Question: I've a need to compute the area of single elements (dice) of a matrix like this:

The matrix is composed by 'c' columns and 'r' rows and every element/rectangle has the same height and width of any other.
knowing the element (x,y) center, I can know if its vertex are:
- All out of circle area
- All inside the circle area
or
- Partially inside the circle area (ray = 75.000 micron)
My problem is how I can compute the area of dice that are intersectated by the circle and more in deep how I can can compute the area of the portion of dice dice inside the circle.
So, to make an example, to work on, I've a dice with
'''
CenterX , CenterY [ 29870.4 , 67144.9 ]
DieDimensionX, DieDimensionY [ 5430.52 , 4320.54 ]
Coord of upper left corner (A) [ 27155.14 , 69305.17 ]
Coord of upper rightcorner (B) [ 32585.66 , 69305.17 ]
Coord of lower left corner (C) [ 27155.14 , 64984.63 ]
Coord of lower right corner (D) [ 32585.66 , 64984.63 ]
'''
For each coord I've computed the segment lenght from axis origin and 1 corner (on 4) is out of circle:
'''
sqrt( (x^2) + (y^2) )
A: <PHONE>
B: <PHONE> == >75.000
C: <PHONE>
D: <PHONE>
'''
Which is the area of this dice inside the circle?
Or else: which is the percentage of the area of dice inside the reticule compared with a full dice?
I've read something about 'Simpson rule' that could help me but I don't know (a) if this is the correct approach (b) neither how to apply it on my example.
Thanks to anyone that would be able to help me.
Ciao,
Stefano
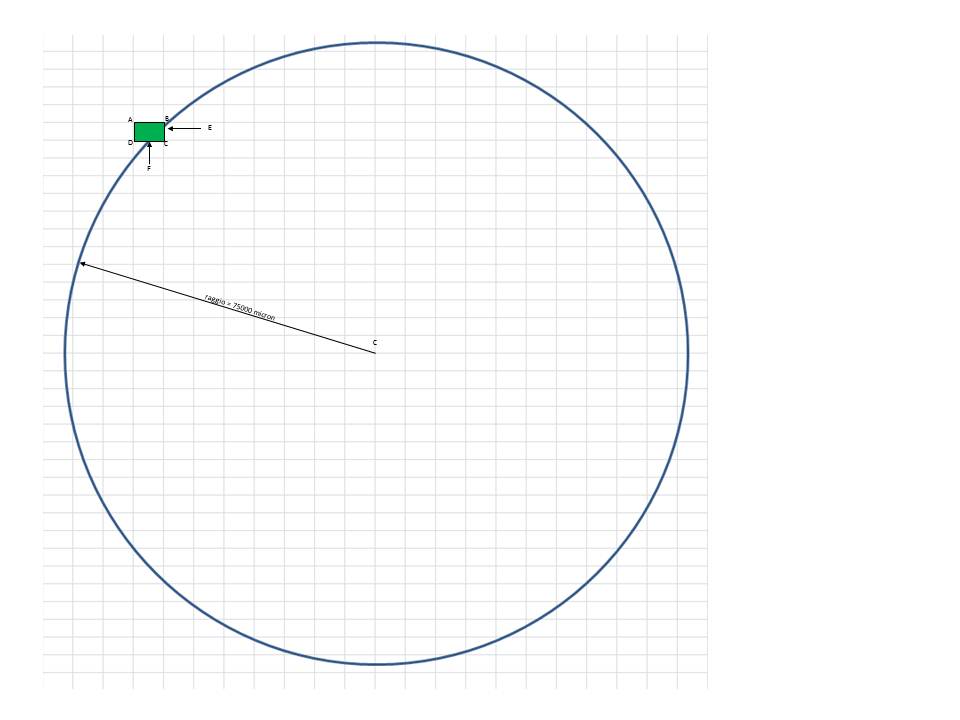
Answer: - - 'F(x,y) = (x-a)^2 + (y-b)^2 - r^2'- -